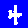
Digit: 4